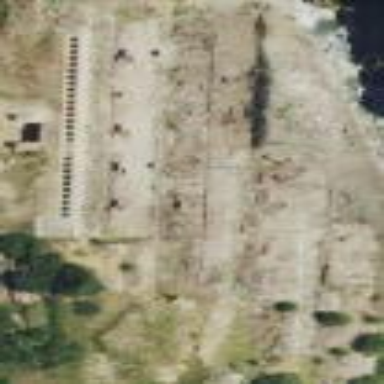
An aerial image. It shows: Ruins of building.